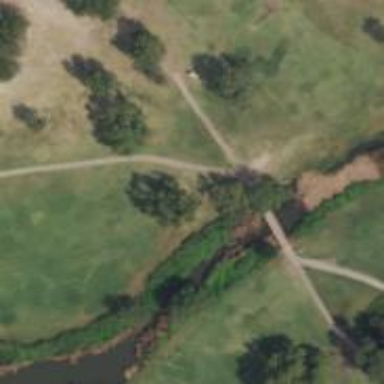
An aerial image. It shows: Well-maintained path intended for golf.